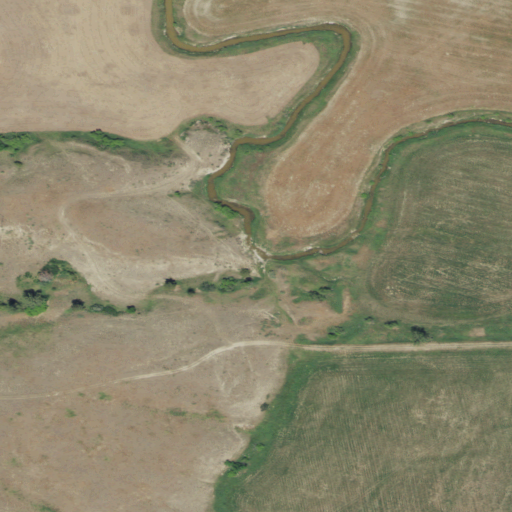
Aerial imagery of valley in Montana named Jasper Coulee containing pasture, grassland, evergreen forest, shrub, herbaceous wetlands, and woody wetlands